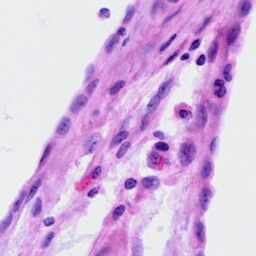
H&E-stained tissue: Ovarian